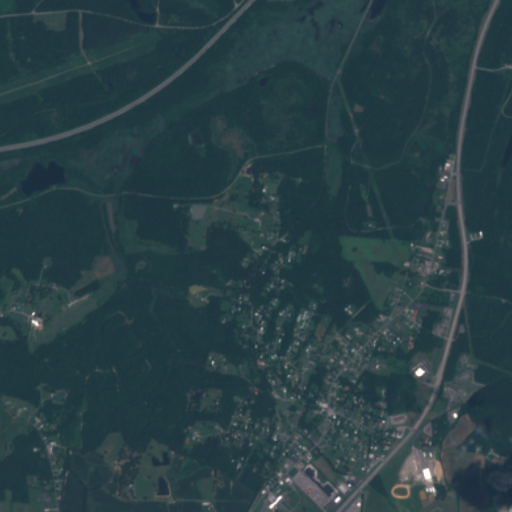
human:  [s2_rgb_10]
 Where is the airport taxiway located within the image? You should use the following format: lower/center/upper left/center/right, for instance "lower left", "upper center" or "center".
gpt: The airport taxiway is located in the lower right of the image.
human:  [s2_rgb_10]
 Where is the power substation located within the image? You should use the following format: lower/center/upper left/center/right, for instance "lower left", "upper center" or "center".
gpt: The power substation is located in the center right of the image.
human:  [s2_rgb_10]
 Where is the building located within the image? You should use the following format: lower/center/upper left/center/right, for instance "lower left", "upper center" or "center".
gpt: The building is located in the right of the image.
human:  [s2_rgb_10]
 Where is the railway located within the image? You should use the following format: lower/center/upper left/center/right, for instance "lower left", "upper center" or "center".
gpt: The railway is located in the right of the image.
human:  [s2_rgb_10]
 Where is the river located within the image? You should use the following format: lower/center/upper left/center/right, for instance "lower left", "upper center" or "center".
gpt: The river is located in the upper of the image.
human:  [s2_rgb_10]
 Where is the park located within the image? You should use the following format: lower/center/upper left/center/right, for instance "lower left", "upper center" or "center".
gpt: There is no park in the image.